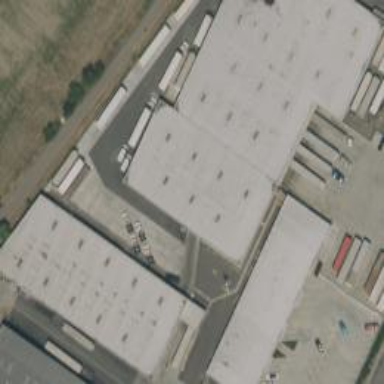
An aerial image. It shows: Warehouse.